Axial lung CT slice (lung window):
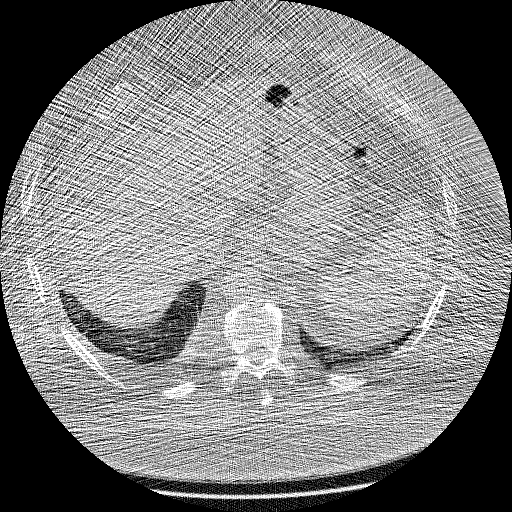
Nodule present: no